Interaction volume radius: 5 \u00c5
Interaction volume height: 10 \u00c5
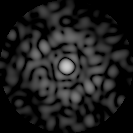
Disorder parameter: 0.8133